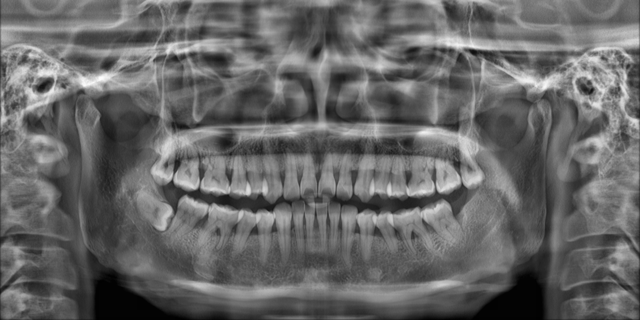
adult